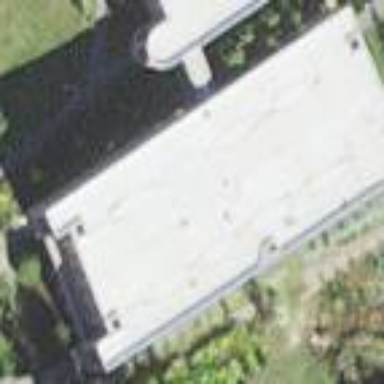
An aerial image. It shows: Office building.